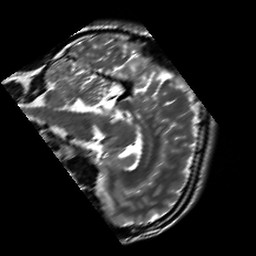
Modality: T2w
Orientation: sagittal
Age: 24
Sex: male
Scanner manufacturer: siemens
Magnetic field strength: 3 T
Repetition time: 7 s
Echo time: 0.09 s